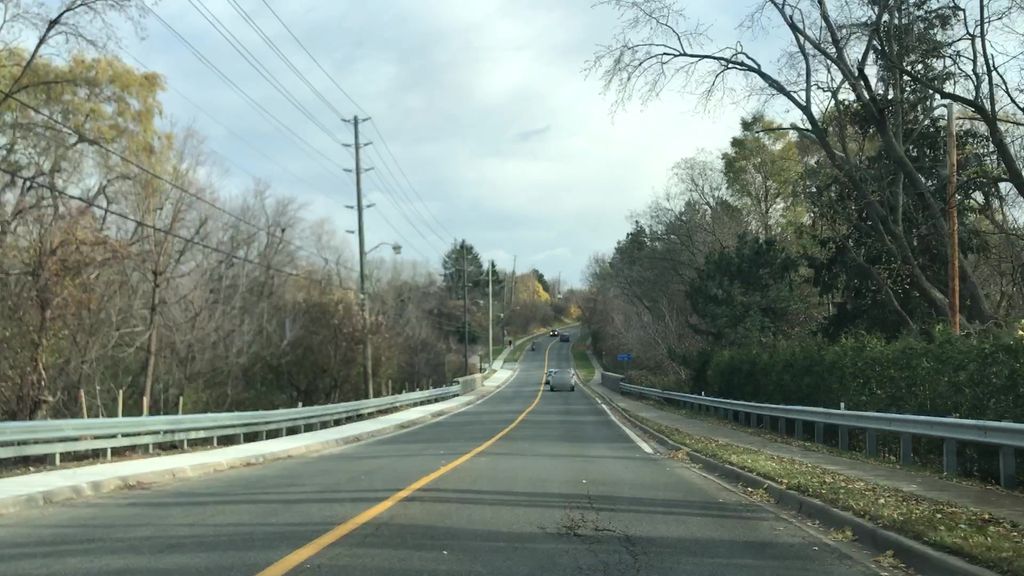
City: toronto